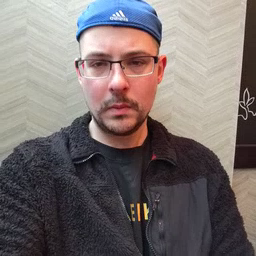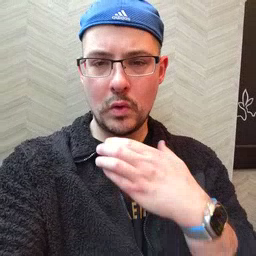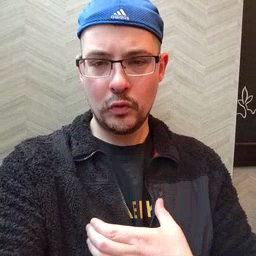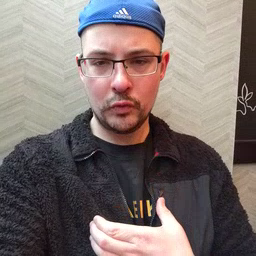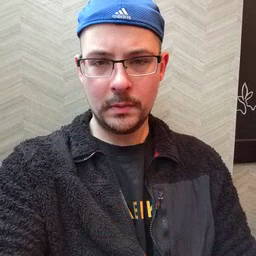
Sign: hungry